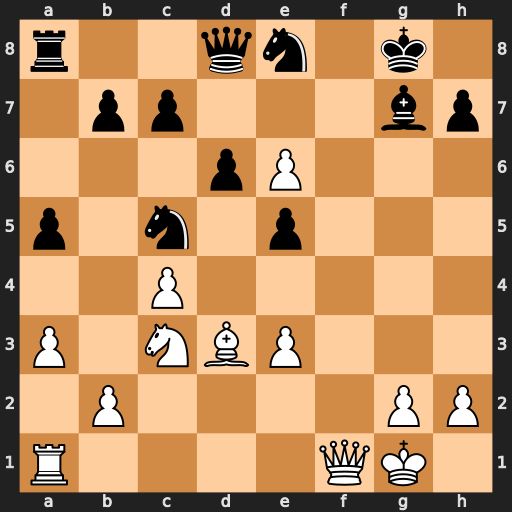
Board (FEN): r2qn1k1/1pp3bp/3pP3/p1n1p3/2P5/P1NBP3/1P4PP/R4QK1
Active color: w
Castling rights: -
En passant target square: -
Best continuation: Qf7+ Kh8 e7 Qxe7 Qxe7